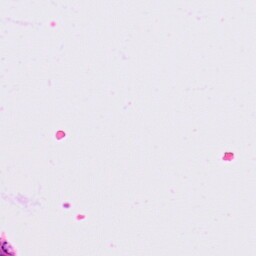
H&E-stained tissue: Lung